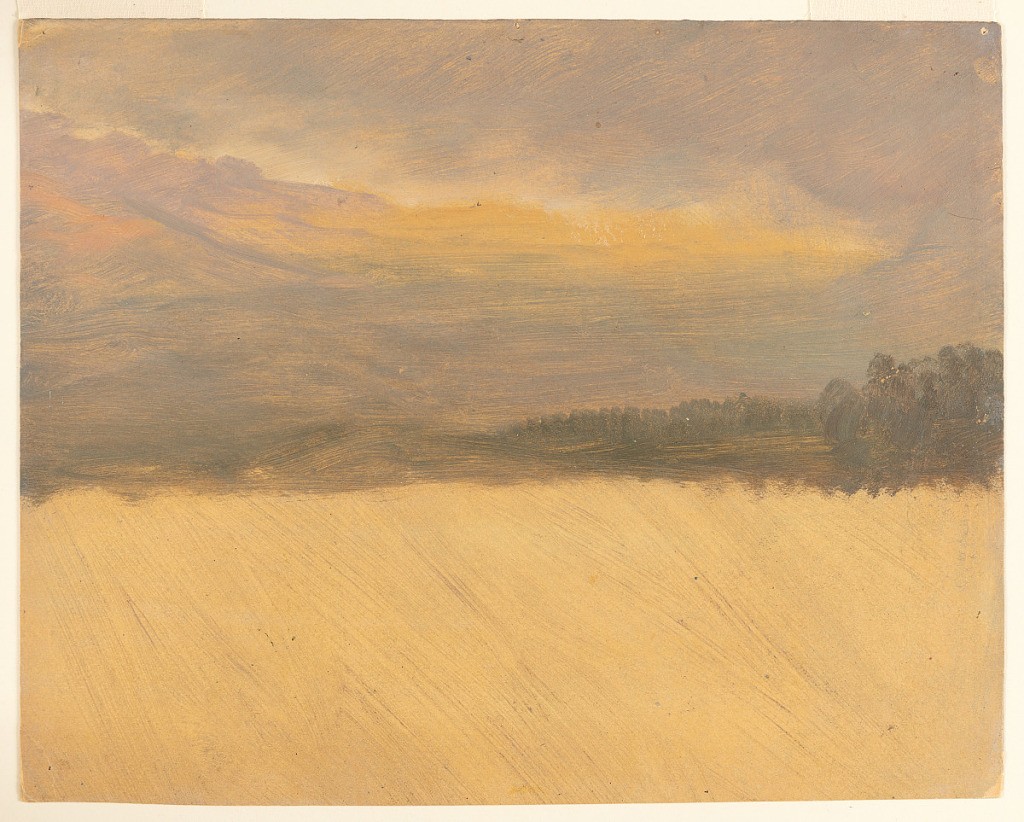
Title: Cloudy Landscape
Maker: Frederic Edwin Church, American, 1826–1900
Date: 1865–80
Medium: Brush and oil, on off-white paperboard
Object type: Drawing
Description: Incomplete landscape sketch showing a view of tumultuous and color clouds above a wooded landscape. The lower portion of the composition is not rendered, and leaves the grayish ground visible. At center right, a loosely rendered grove of trees is visible within a gently rolling landscape that extends horizontally across the composition. The clouds above, comprising most of the scene, are extremely loose and seemingly windswept. A center and center left, a burst of yellow, red, and purple light is visible.